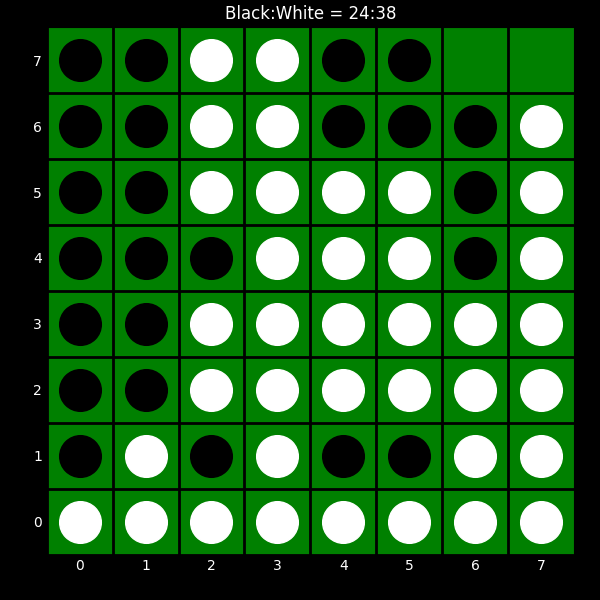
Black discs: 24
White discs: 38